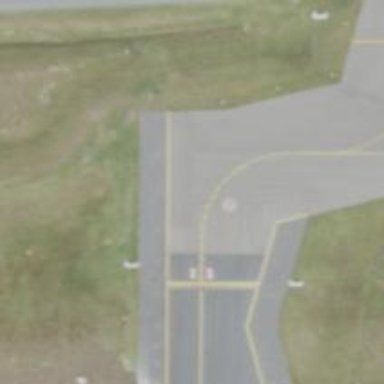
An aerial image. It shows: Image of taxiway at airport.